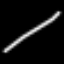
Label: line